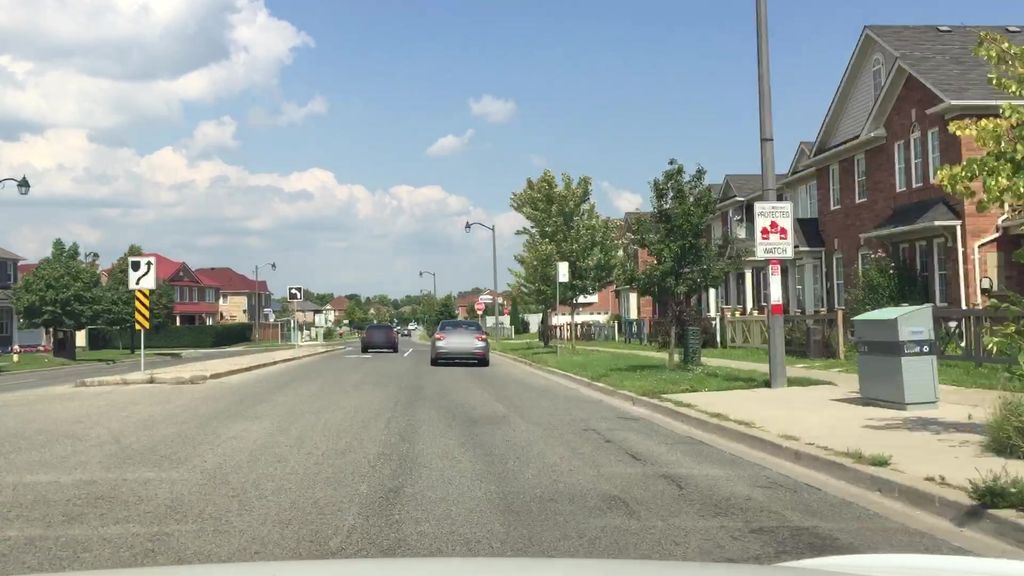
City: toronto